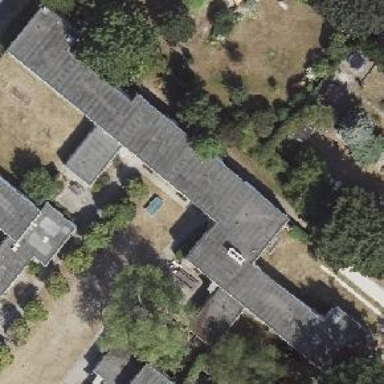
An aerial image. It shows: Dormitory building.